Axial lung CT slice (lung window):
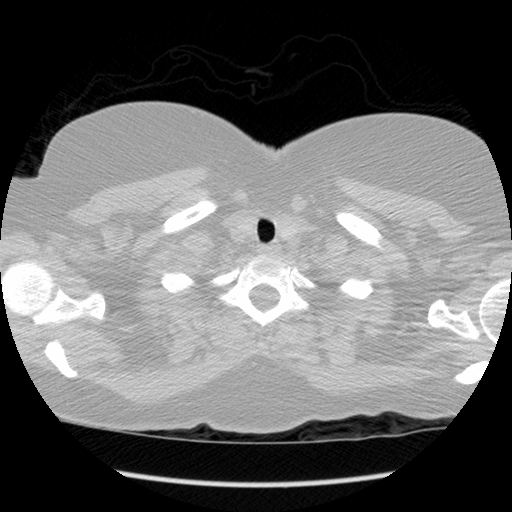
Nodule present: no